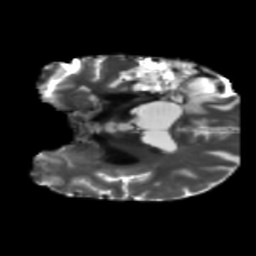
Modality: T2w
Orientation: coronal
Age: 61
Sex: male
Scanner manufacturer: siemens
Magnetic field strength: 3 T
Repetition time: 5.47 s
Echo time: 0.0854 s